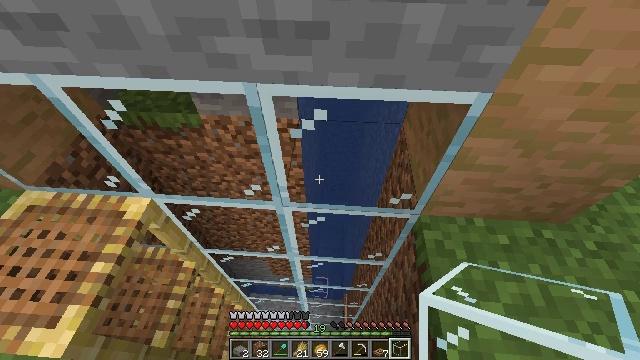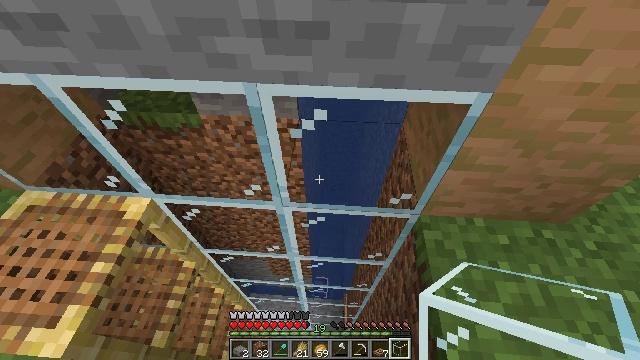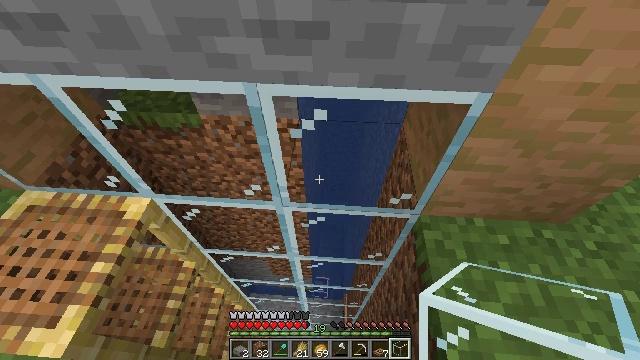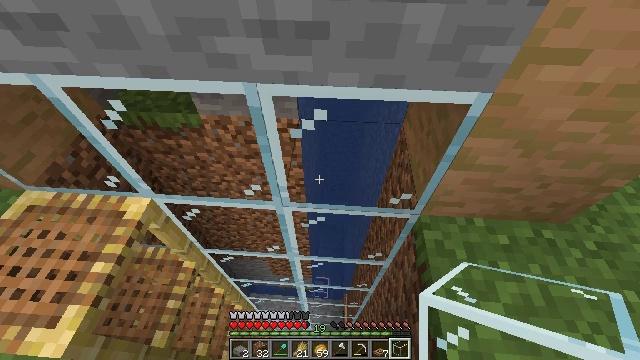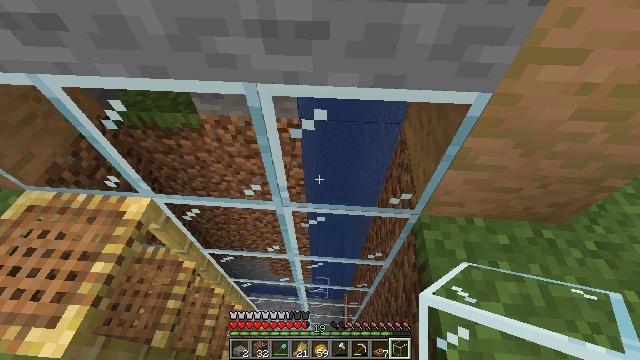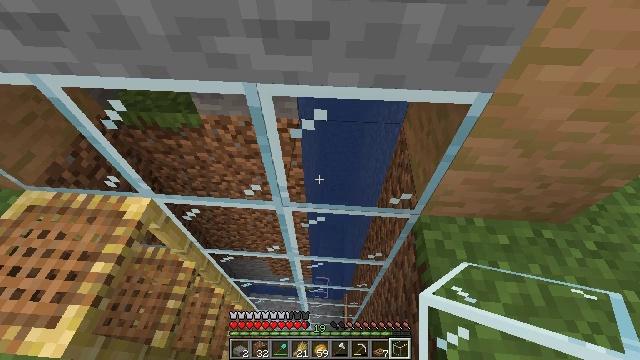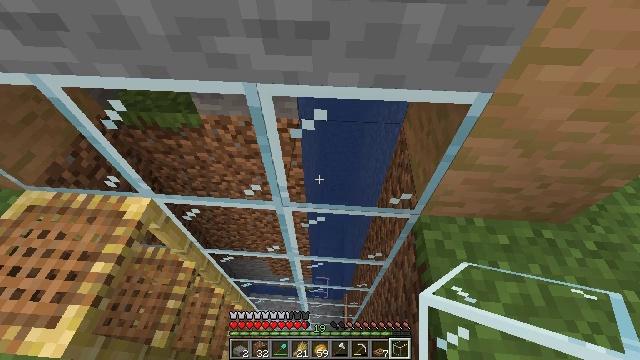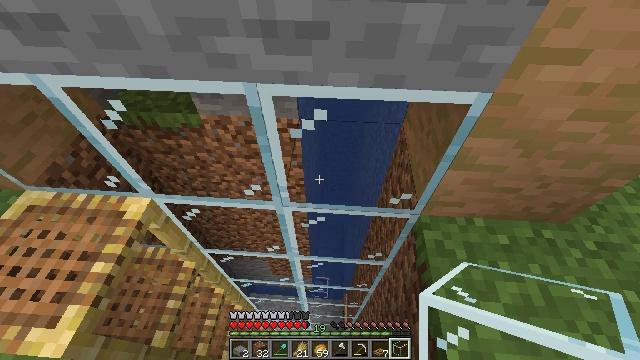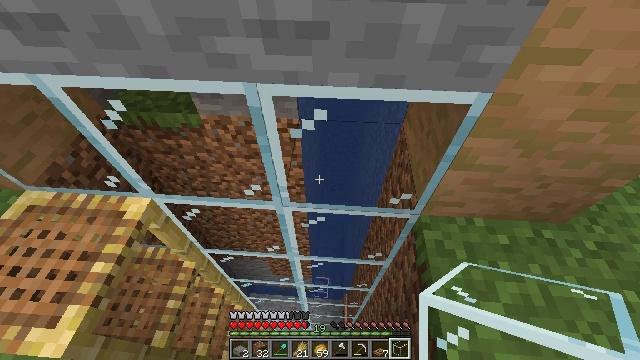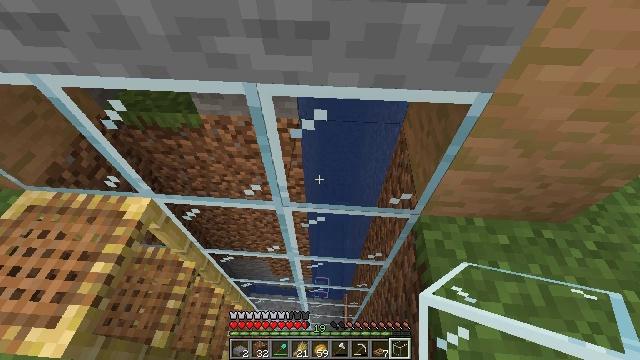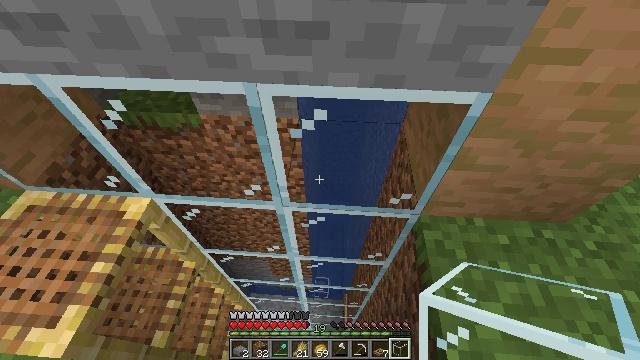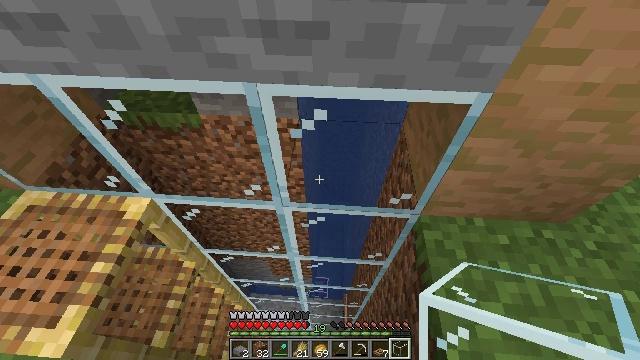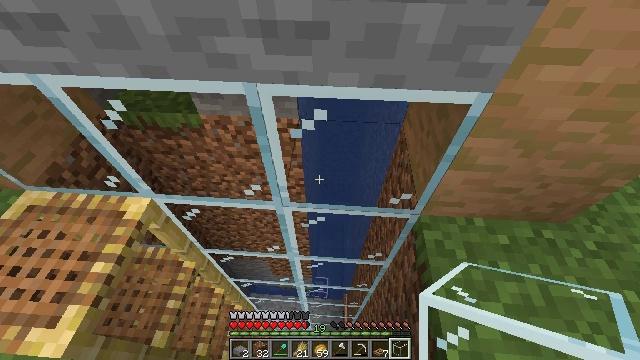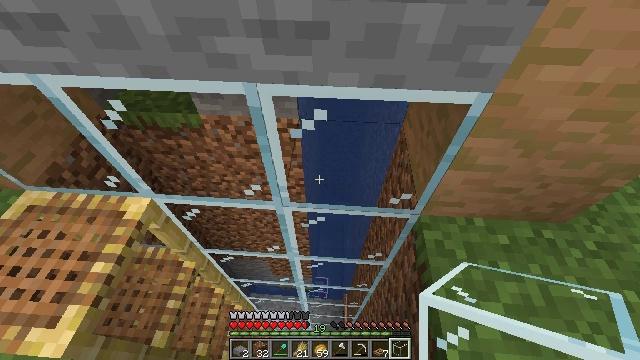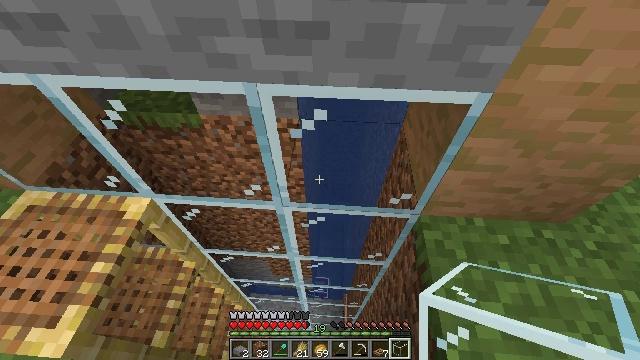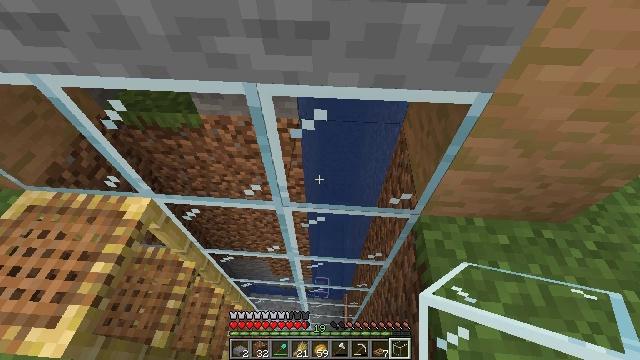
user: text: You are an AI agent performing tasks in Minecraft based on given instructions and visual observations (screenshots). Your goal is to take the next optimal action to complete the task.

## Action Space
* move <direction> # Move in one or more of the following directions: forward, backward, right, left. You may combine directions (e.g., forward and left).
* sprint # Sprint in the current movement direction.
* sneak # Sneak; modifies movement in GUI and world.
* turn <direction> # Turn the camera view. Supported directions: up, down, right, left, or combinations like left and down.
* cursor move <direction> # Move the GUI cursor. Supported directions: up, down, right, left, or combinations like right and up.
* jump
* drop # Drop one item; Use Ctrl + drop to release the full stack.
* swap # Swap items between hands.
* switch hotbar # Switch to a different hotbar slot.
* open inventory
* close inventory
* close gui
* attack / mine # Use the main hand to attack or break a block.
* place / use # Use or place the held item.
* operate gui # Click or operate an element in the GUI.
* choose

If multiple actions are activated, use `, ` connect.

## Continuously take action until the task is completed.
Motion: motion action
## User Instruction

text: Use the crafting table to create a jungle sign.
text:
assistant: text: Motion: no_op
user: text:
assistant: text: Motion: no_op
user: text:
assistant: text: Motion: no_op
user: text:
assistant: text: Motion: no_op
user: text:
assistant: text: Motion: no_op
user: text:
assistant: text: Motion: no_op
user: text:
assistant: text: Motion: no_op
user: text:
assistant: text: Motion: no_op
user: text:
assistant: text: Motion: no_op
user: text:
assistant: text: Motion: no_op
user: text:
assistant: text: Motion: no_op
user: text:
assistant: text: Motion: no_op
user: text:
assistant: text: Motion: no_op
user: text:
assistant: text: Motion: no_op
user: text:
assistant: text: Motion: no_op
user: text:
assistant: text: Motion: no_op
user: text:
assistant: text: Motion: no_op
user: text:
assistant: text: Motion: no_op
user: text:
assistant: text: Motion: no_op
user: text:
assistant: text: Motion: no_op
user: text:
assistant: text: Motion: no_op
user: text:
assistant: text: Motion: no_op
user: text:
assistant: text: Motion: no_op
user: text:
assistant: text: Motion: no_op
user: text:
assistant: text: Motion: no_op
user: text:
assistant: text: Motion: no_op
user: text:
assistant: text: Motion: no_op
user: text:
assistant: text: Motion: no_op
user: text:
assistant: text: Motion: no_op
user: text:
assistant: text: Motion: no_op